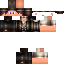
A male human skin with dark skin, wearing brown long hair dressed in a blue hoodie and black pants, featuring a closed mouth.